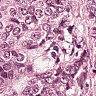
Metastatic tissue present: yes